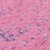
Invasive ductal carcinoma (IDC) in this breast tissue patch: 1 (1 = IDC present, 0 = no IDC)